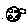
Label: moon